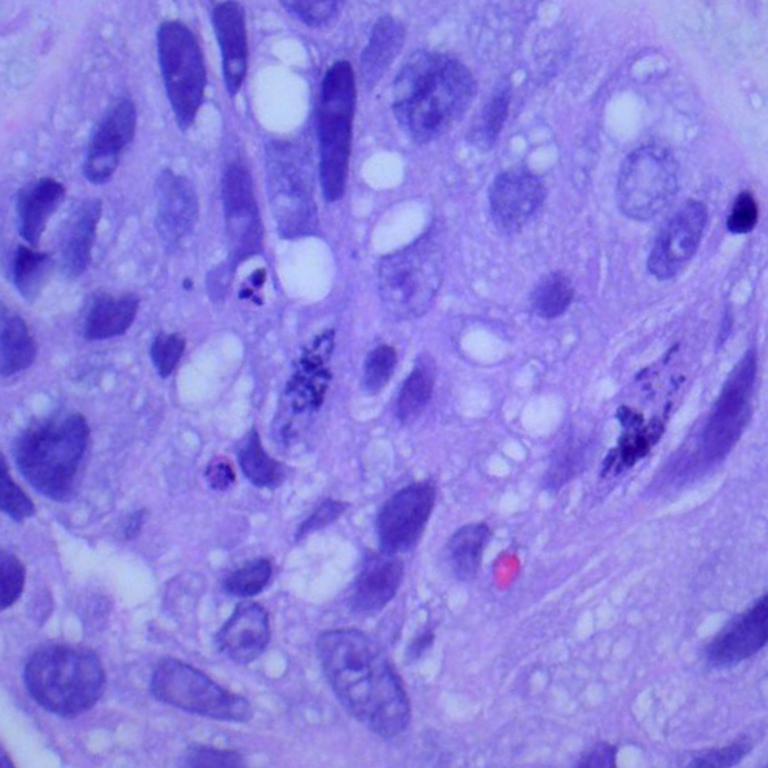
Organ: lung
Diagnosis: squamous carcinomas